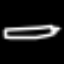
Label: pencil